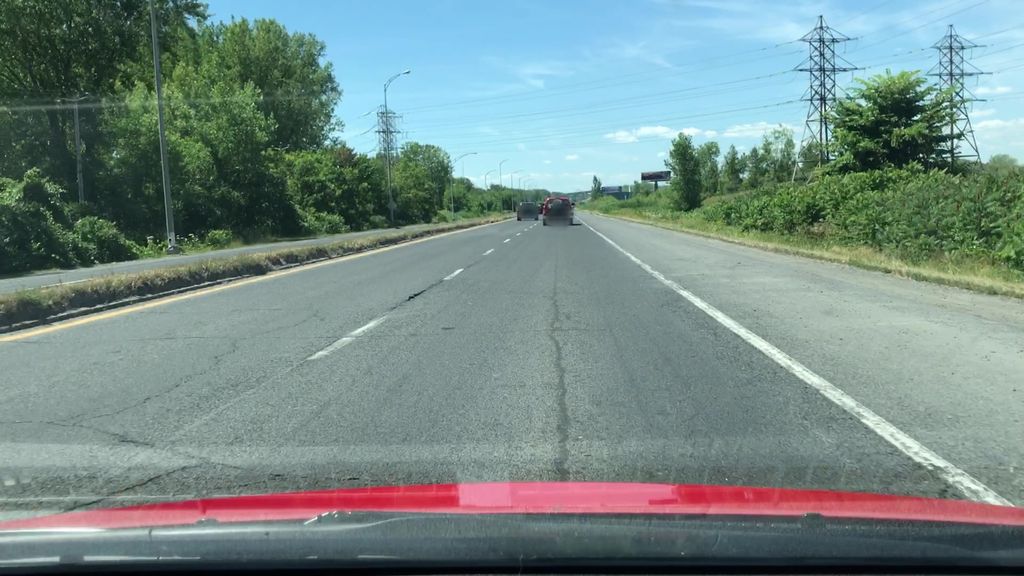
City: montreal